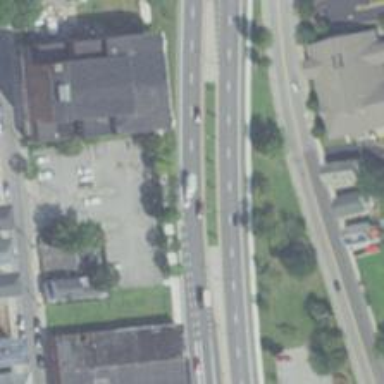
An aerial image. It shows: Primary road with asphalt surface.